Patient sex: F
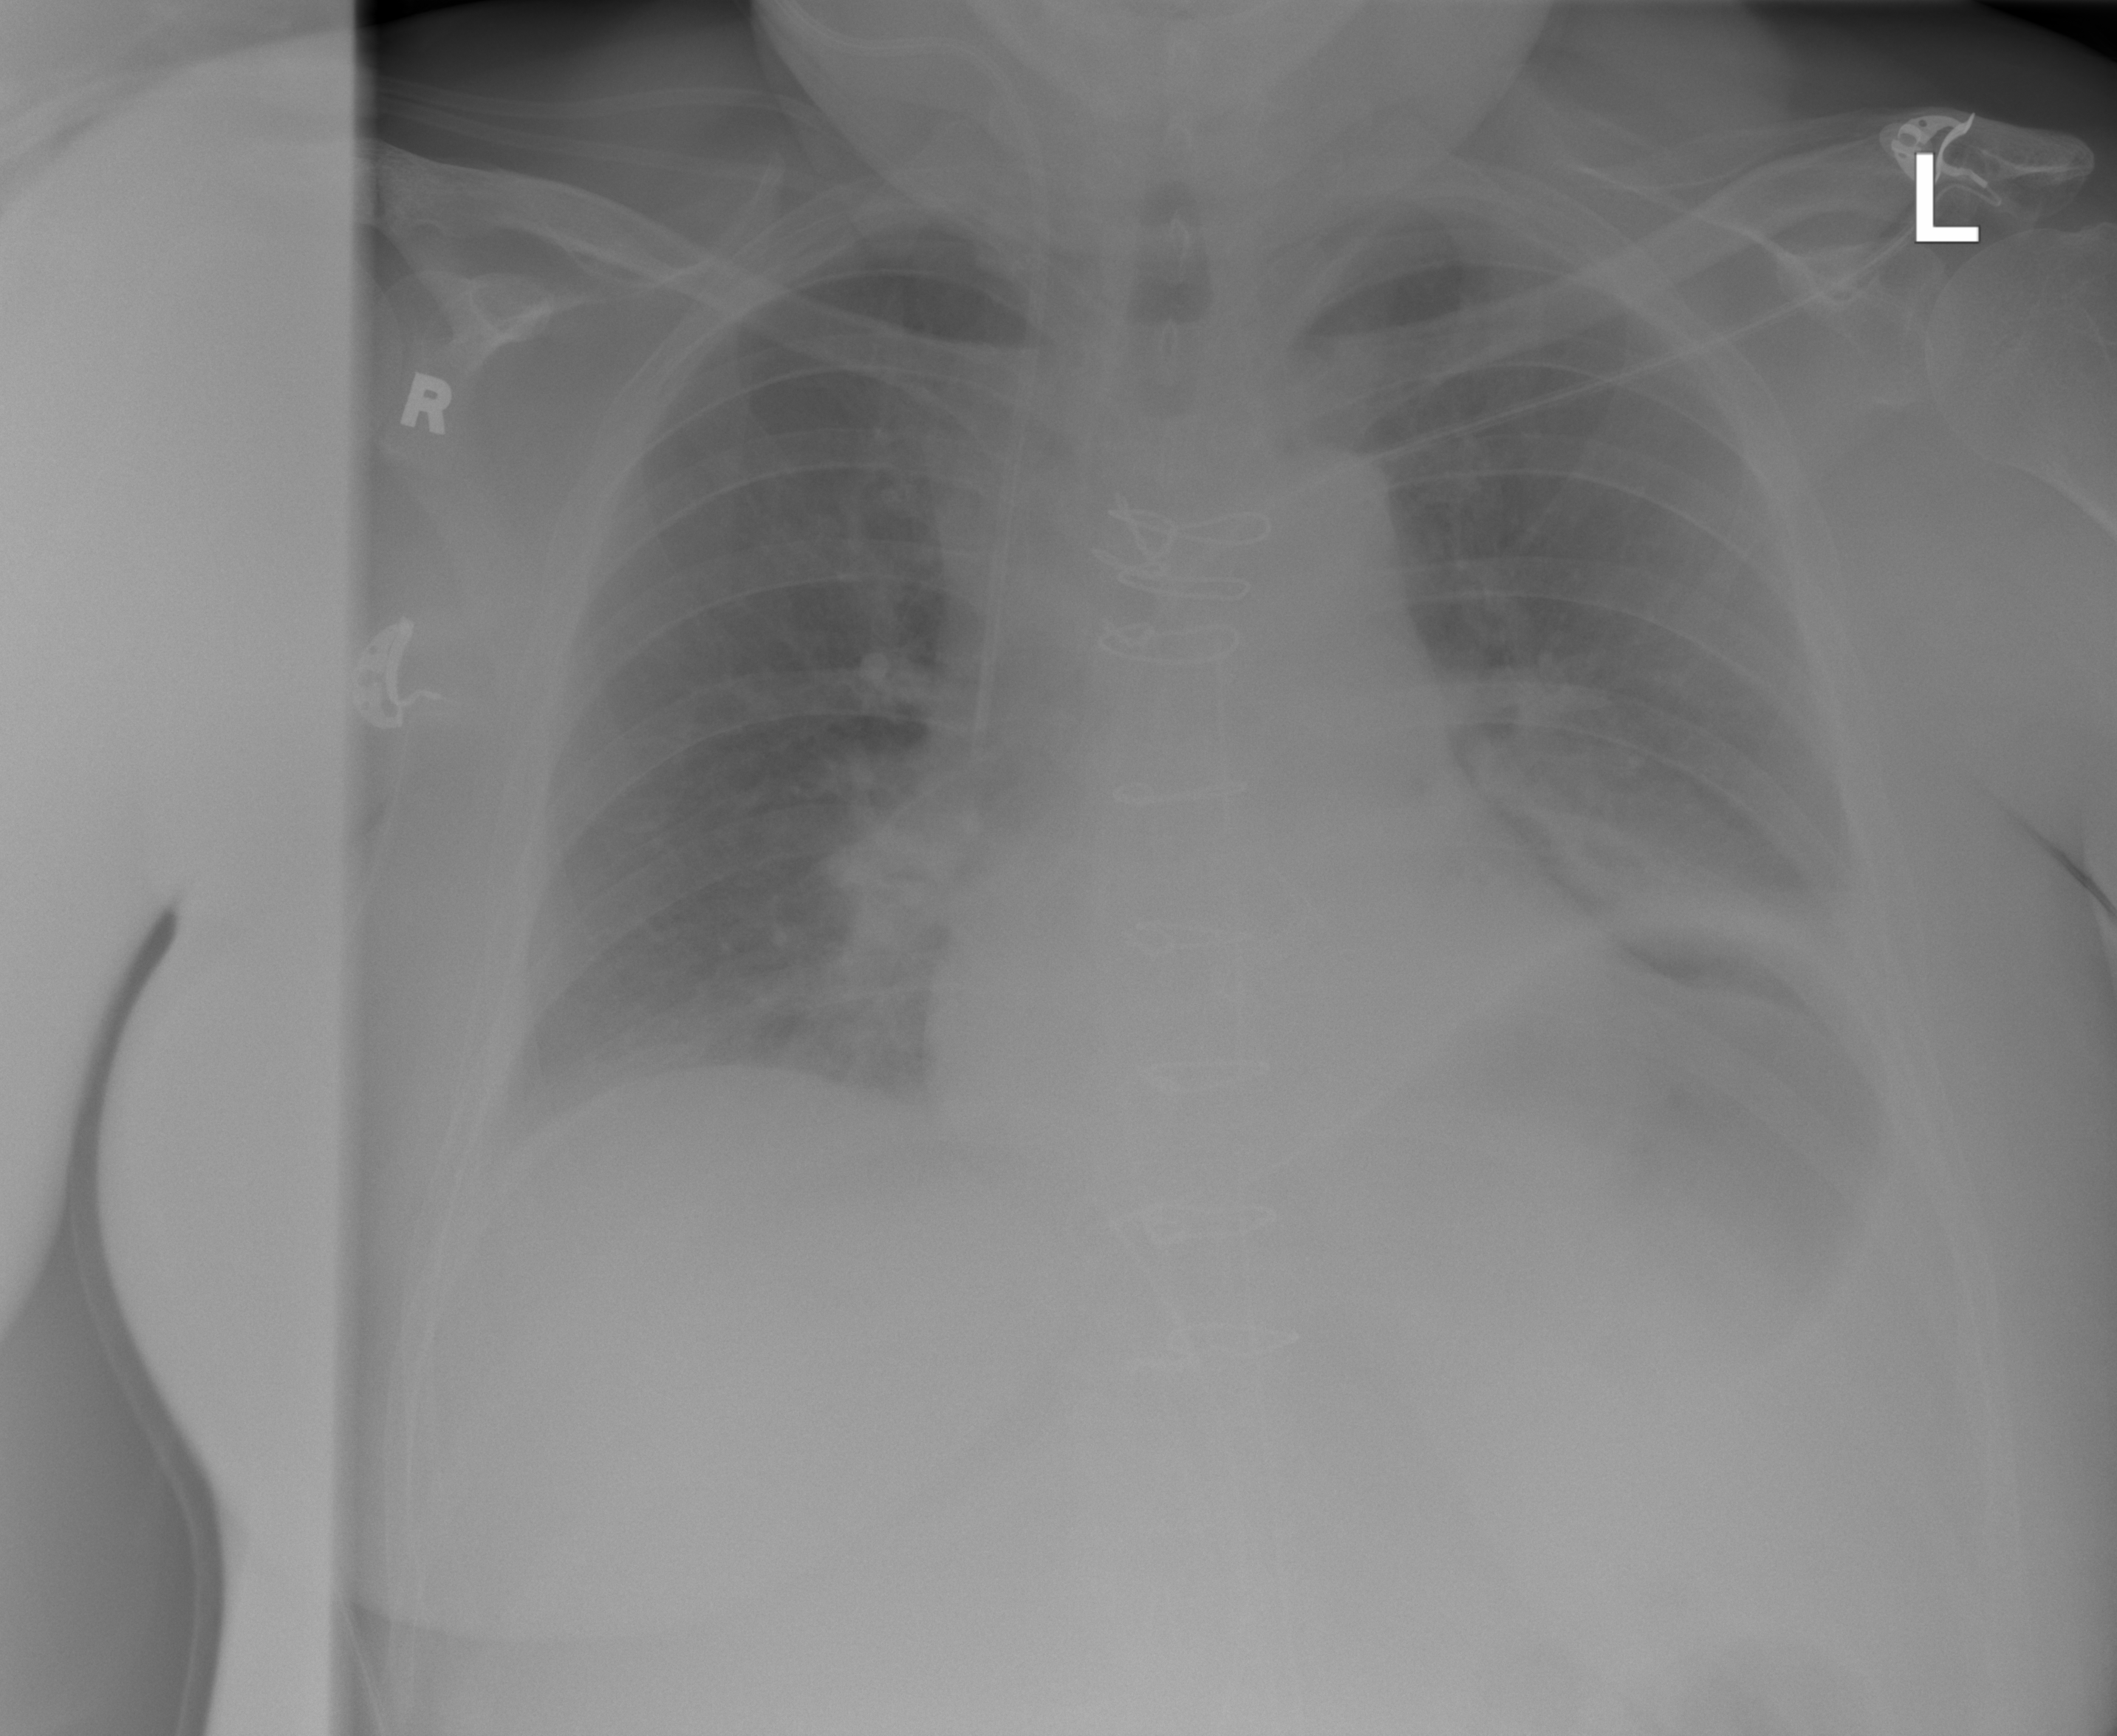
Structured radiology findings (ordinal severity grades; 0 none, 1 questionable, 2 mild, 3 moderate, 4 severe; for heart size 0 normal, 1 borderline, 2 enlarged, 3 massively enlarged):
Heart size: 0
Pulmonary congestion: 0
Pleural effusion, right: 0
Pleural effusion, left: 2
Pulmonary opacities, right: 0
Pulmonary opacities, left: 0
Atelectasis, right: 0
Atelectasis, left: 2